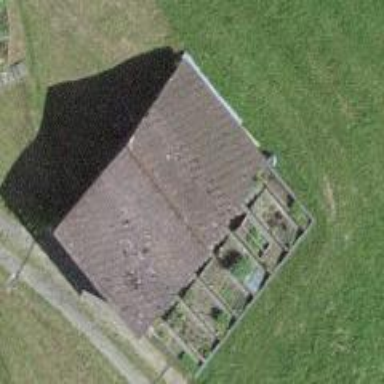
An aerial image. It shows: Barn.